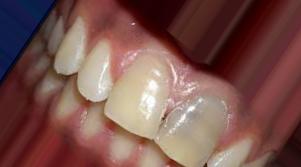
Condition: Tooth Discoloration